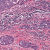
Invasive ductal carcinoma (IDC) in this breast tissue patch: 1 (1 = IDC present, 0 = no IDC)